Aerial crown-view tile of a tropical tree (Barro Colorado Island, Panama), acquired 20240813:
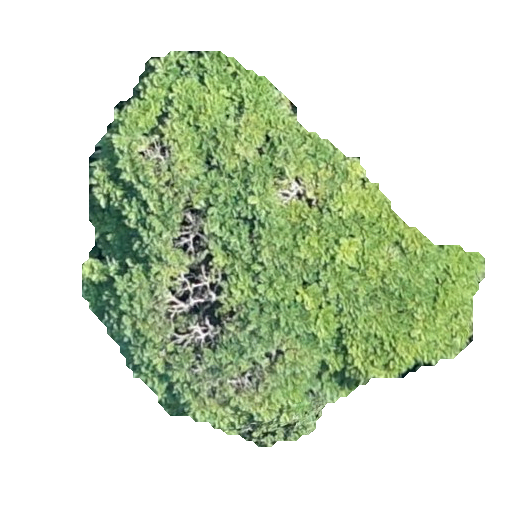
Species: Jacaranda copaia
GBIF accepted scientific name: Jacaranda copaia
Crown area: 152.017 m²